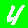
Digit: 4